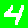
Digit: 4